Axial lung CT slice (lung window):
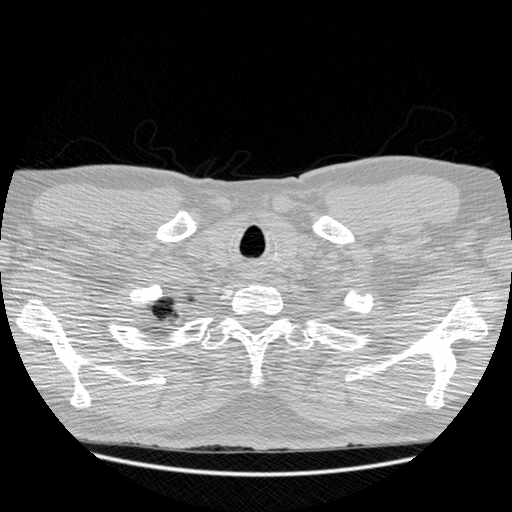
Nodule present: no